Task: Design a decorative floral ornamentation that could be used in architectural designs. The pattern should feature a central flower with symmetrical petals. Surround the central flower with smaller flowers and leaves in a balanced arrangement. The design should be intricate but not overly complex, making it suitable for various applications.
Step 1682:
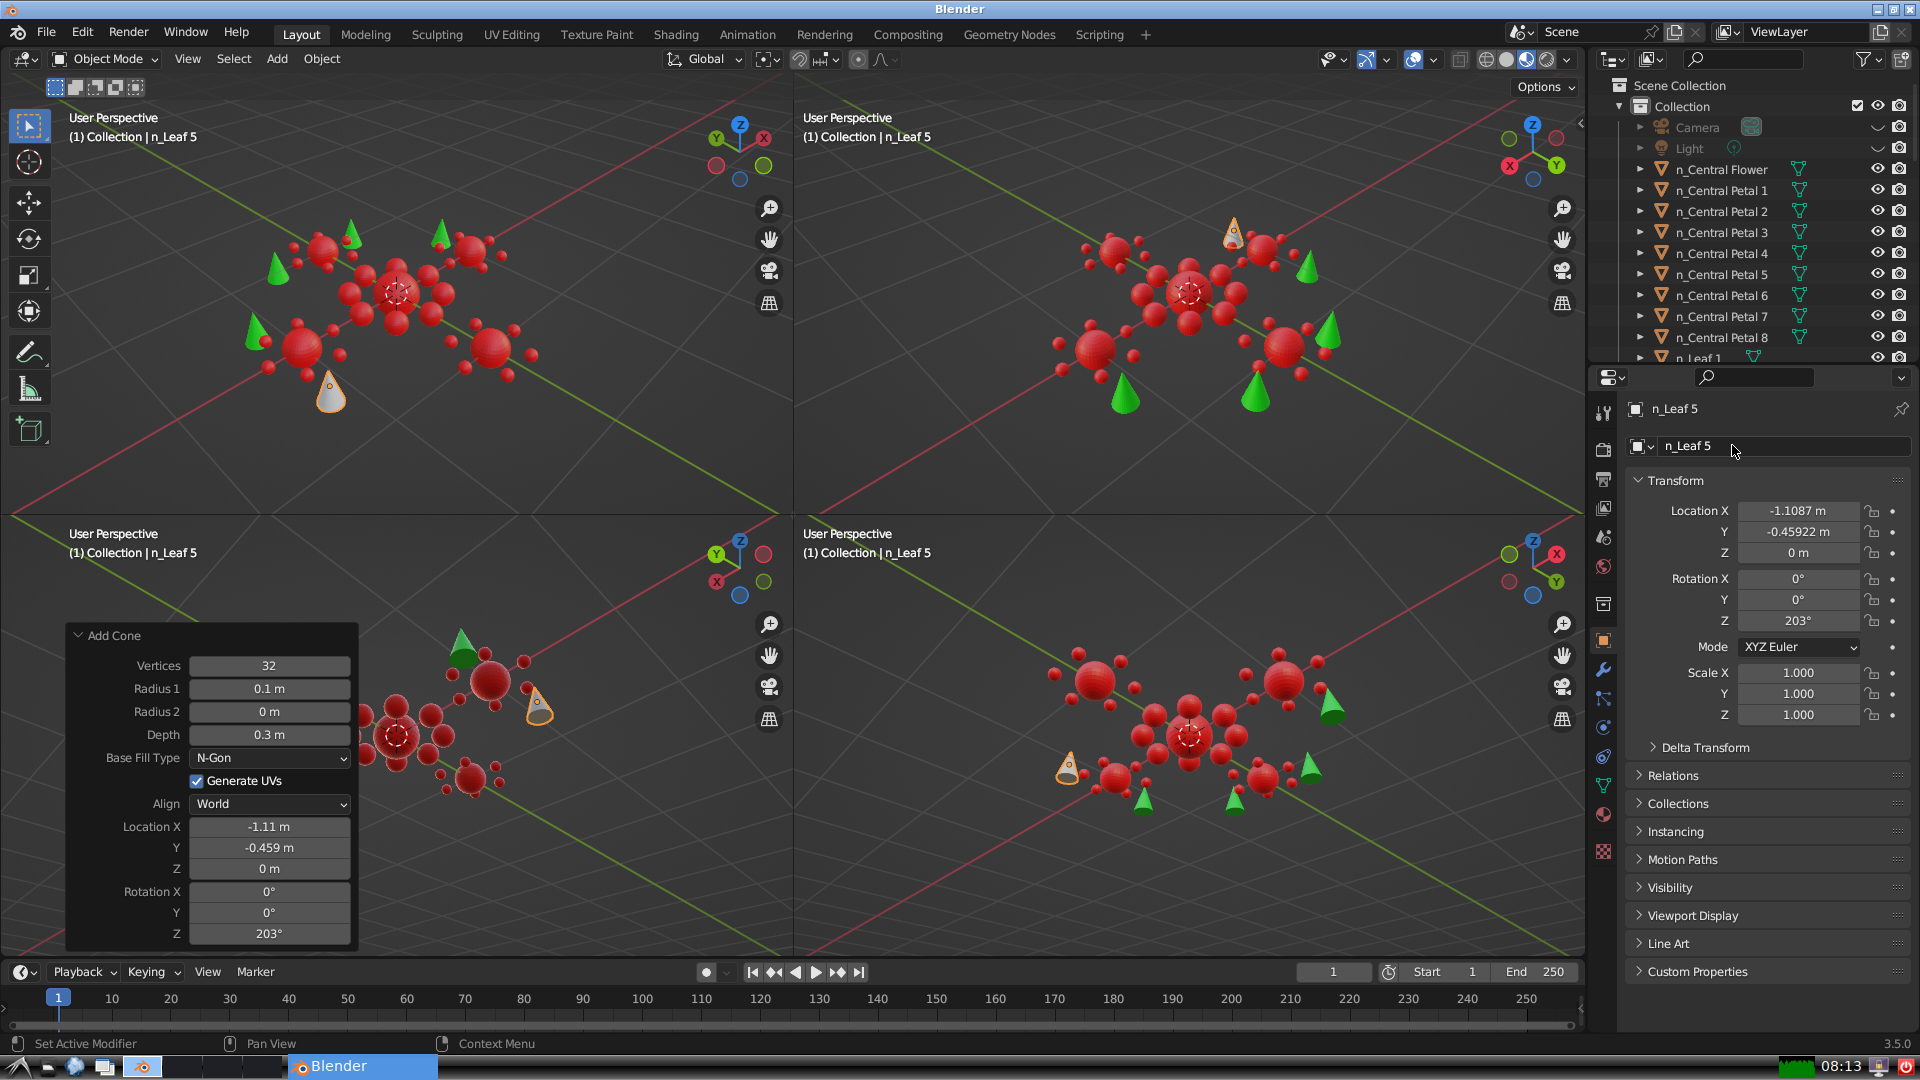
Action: {"mouse_move": [1603, 815]}